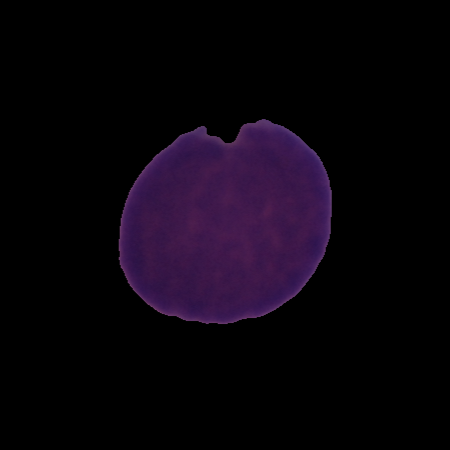
Label: cancer